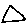
Label: triangle